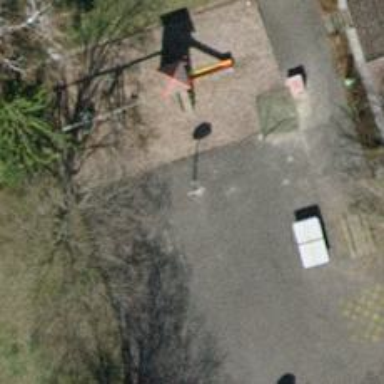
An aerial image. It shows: Basketball court in the leisure land pitch.